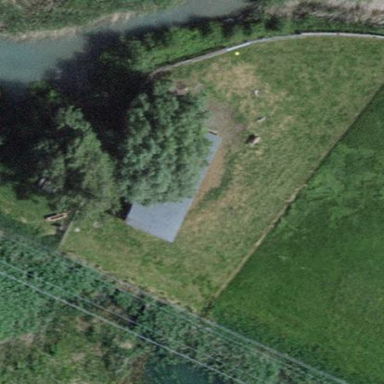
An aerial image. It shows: Farm auxiliary building.